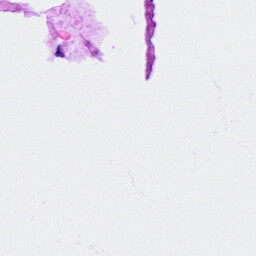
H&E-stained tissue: Ovarian